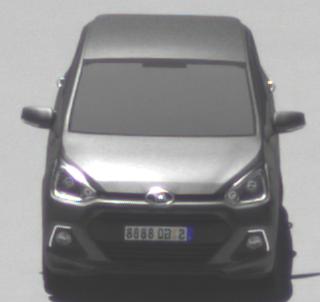
Make: Hyundai
Model: i10
Detailed model: Gen. 2
Model produced from: 2013
Model produced until: 2019
Doors: 5
Color: gray
Road condition: wet road
Daytime: midday
Contrast: high contrast